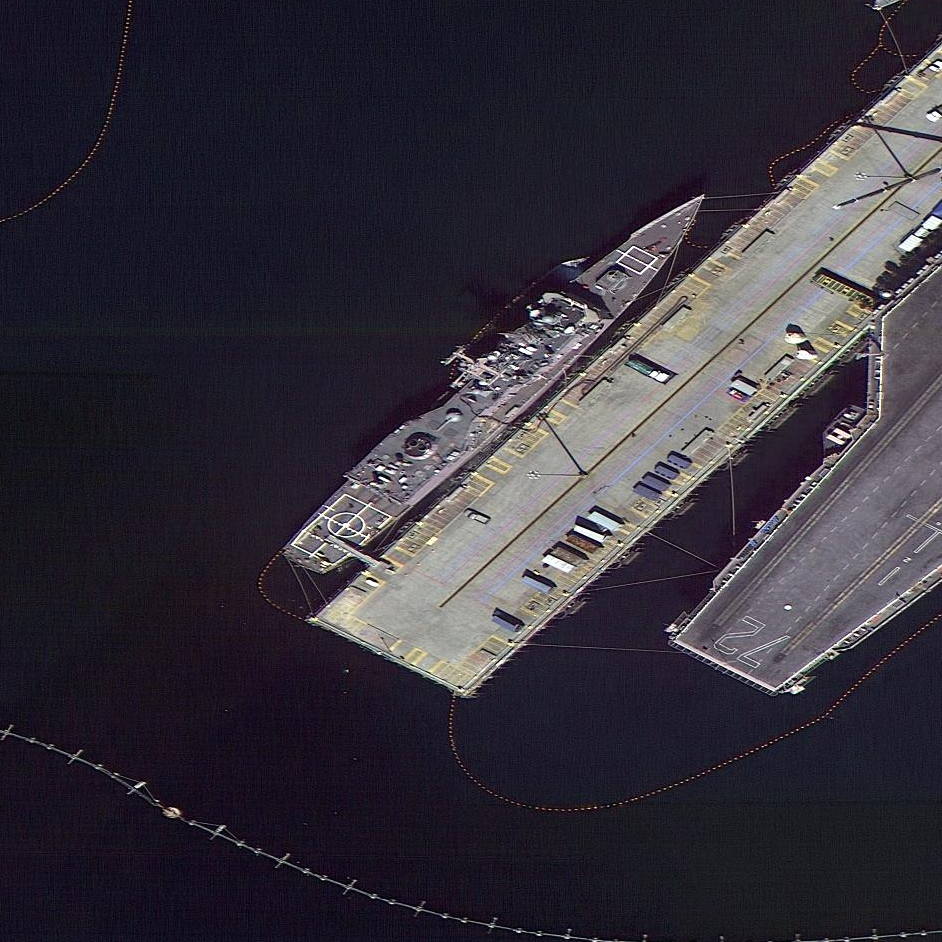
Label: Ticonderoga-class_cruiser